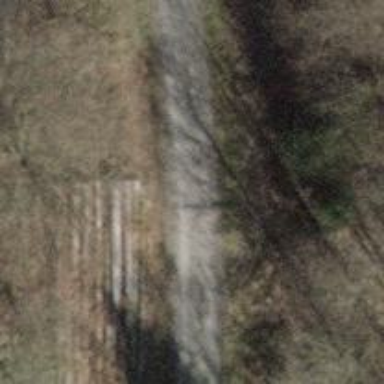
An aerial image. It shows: Track with compacted grade2 surface.